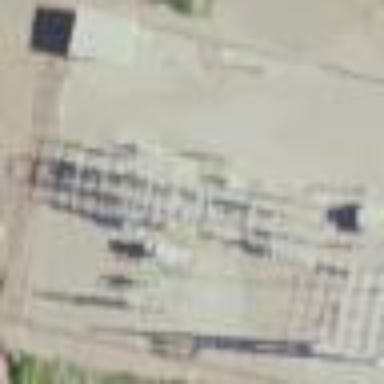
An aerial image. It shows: Power substation.